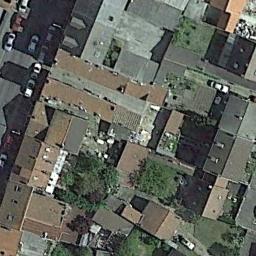
Label: residential